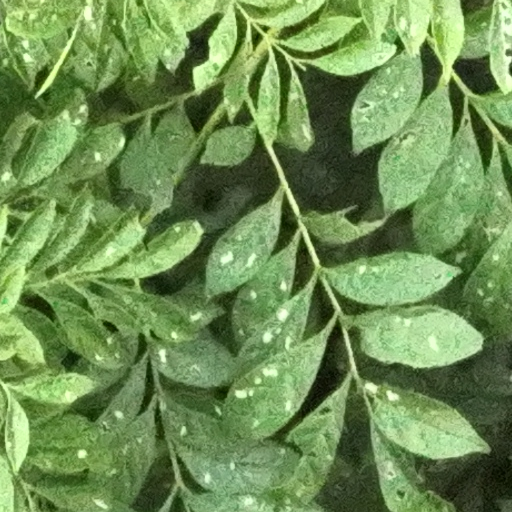
Species: Jacaranda copaia
GBIF accepted scientific name: Jacaranda copaia
Crown area (m\u00b2): 99.899